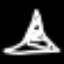
Label: The Eiffel Tower